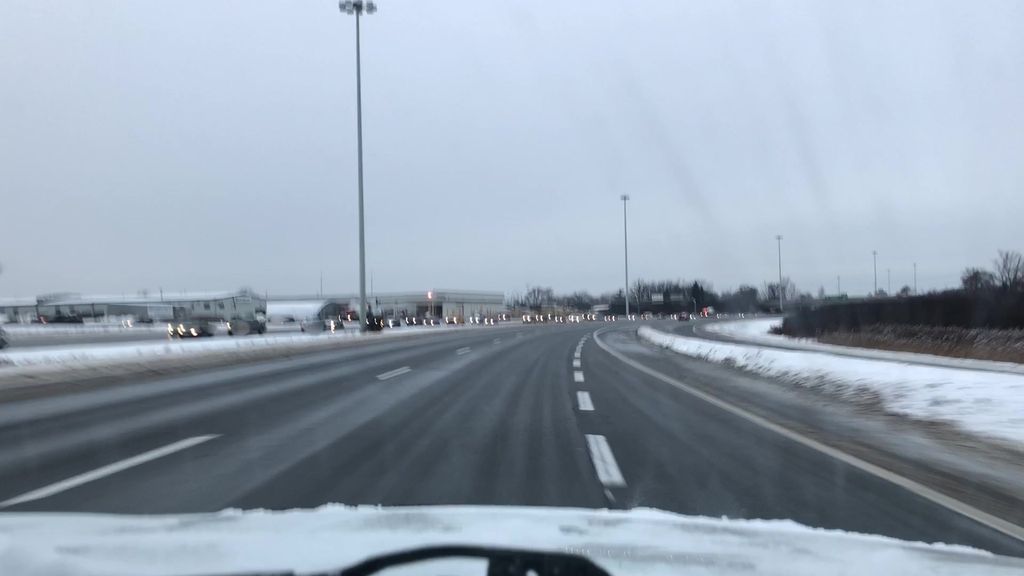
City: ottawa-gatineau